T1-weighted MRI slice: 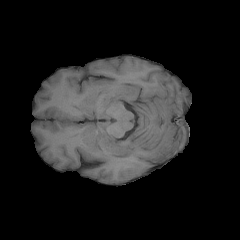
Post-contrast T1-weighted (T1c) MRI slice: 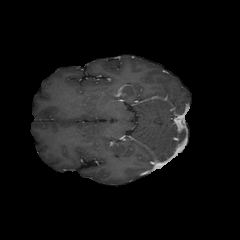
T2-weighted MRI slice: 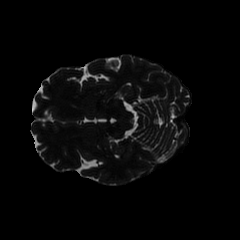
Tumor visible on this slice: no